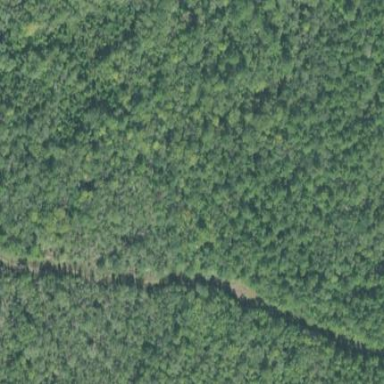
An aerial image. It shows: Mixed leaf woodland.